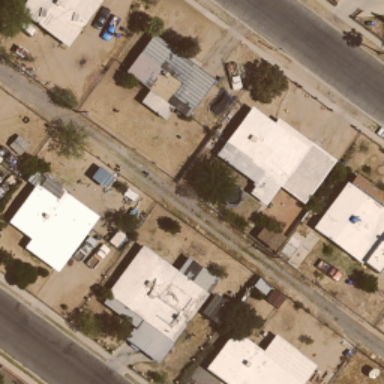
It is a medium residential area .